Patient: sex F, age 36
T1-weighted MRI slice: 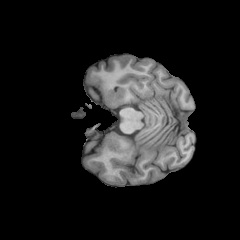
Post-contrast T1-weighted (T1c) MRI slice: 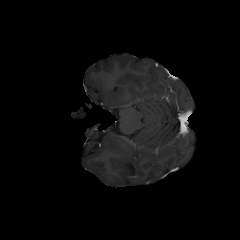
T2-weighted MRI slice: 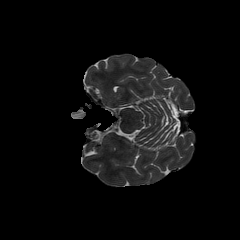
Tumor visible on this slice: no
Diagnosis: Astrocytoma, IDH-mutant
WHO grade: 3